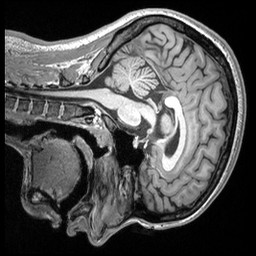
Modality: T1w
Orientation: sagittal
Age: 23
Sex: female
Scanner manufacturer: siemens
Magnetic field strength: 3 T
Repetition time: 2.53 s
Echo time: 0.00298 s